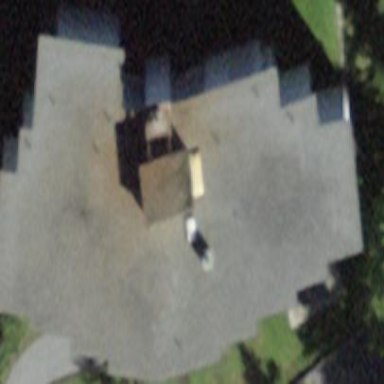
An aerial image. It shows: Building with flat roof.